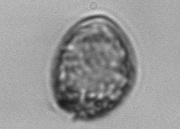
Label: Prorocentrum